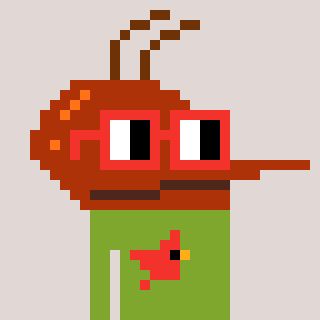
a pixel art character with square red glasses, a mosquito-shaped head and a slimegreen-colored body on a warm background